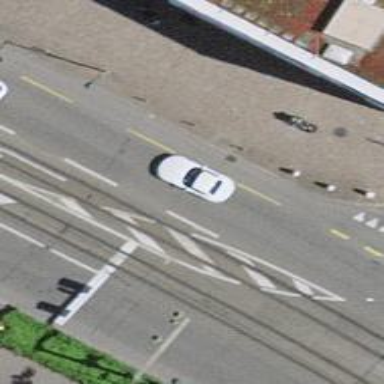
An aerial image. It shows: Primary highway with asphalt surface. The sidewalk on the right has sett surface.